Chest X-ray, AP view. Patient: 35 years old, sex M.
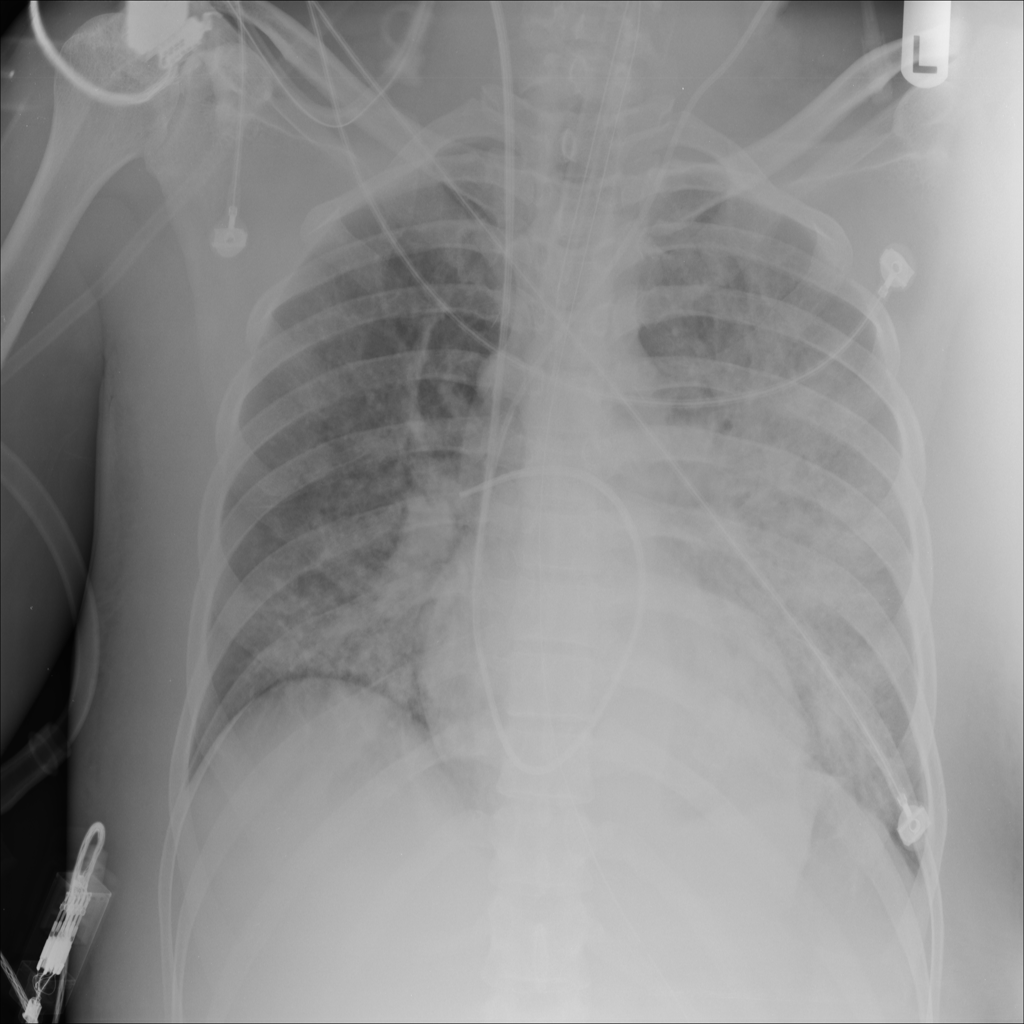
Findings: Infiltration